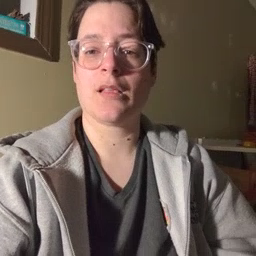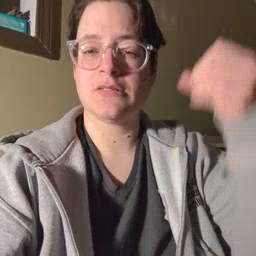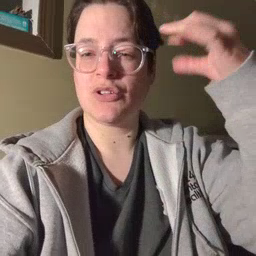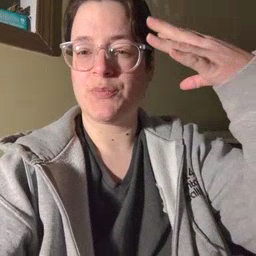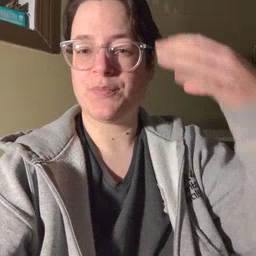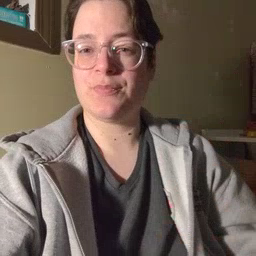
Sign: shower